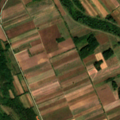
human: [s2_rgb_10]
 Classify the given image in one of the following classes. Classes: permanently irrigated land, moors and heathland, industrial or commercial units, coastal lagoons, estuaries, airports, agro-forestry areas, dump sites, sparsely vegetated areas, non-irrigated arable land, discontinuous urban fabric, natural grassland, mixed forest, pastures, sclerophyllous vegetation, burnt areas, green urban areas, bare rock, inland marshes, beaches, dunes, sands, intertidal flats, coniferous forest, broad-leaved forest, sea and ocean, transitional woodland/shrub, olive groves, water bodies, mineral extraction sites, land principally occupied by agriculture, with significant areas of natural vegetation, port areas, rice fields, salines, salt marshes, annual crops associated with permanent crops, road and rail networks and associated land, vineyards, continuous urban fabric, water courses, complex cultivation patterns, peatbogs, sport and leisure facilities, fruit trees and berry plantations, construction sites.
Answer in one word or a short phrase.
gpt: non-irrigated arable land, land principally occupied by agriculture, with significant areas of natural vegetation, water courses